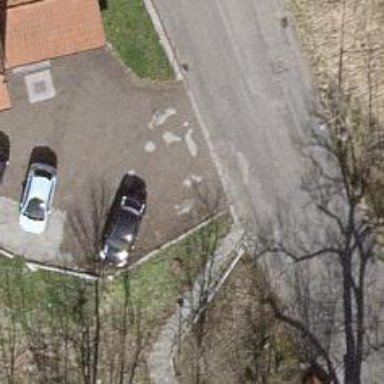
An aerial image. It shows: Set of steps on the road.